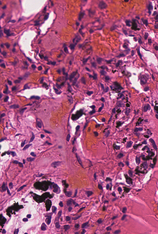
Tumor epithelial tissue: no
Tumor-associated stroma tissue: yes
Normal tissue: no